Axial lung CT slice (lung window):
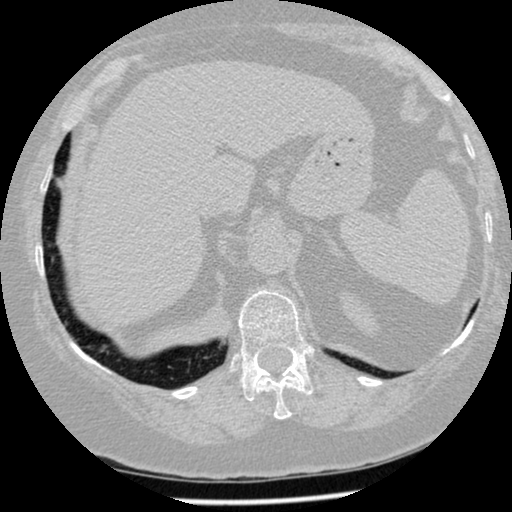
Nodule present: no